Question: With the '#Region #End Region' you can Minimize the information to take less room and organize it.
The question that I have is with in the 'Private Sub' can you do the same thing?

If you look at the Picture up above, were you see 'Text to speech'has + symbol next to it, I want to do the same thing but with in the Private Sub to help organize everything.
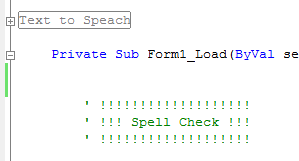
Answer: It is possible (<URL>. Just highlight the block of text you want to be collapsible and select:

Then the selected block will collapse and give you [+] sign to expand/collapse it: